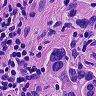
Metastatic tissue present: yes